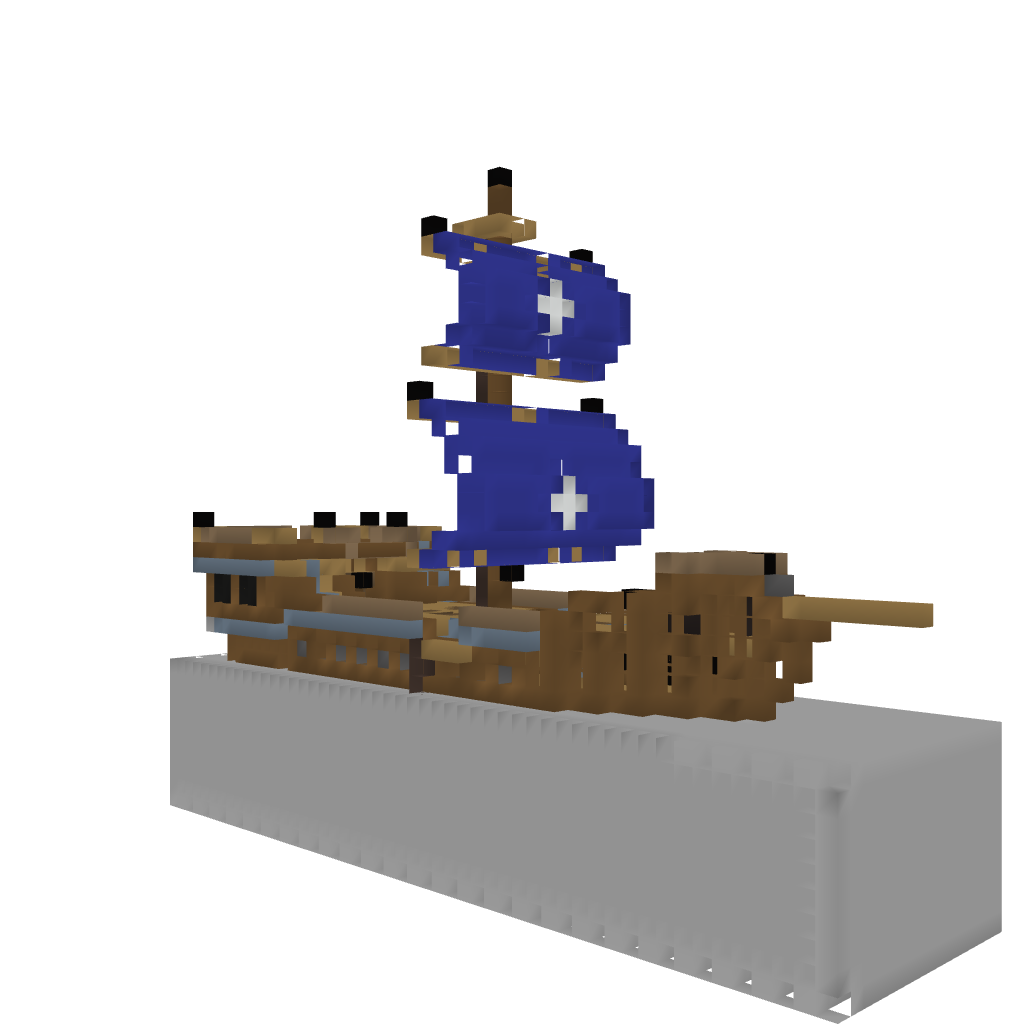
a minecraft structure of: warship